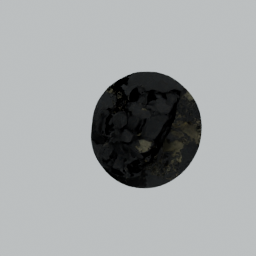
Label: nature